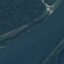
Land use / land cover: River